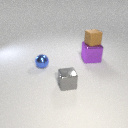
small gray metal cube in front of large purple metal cube